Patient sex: M
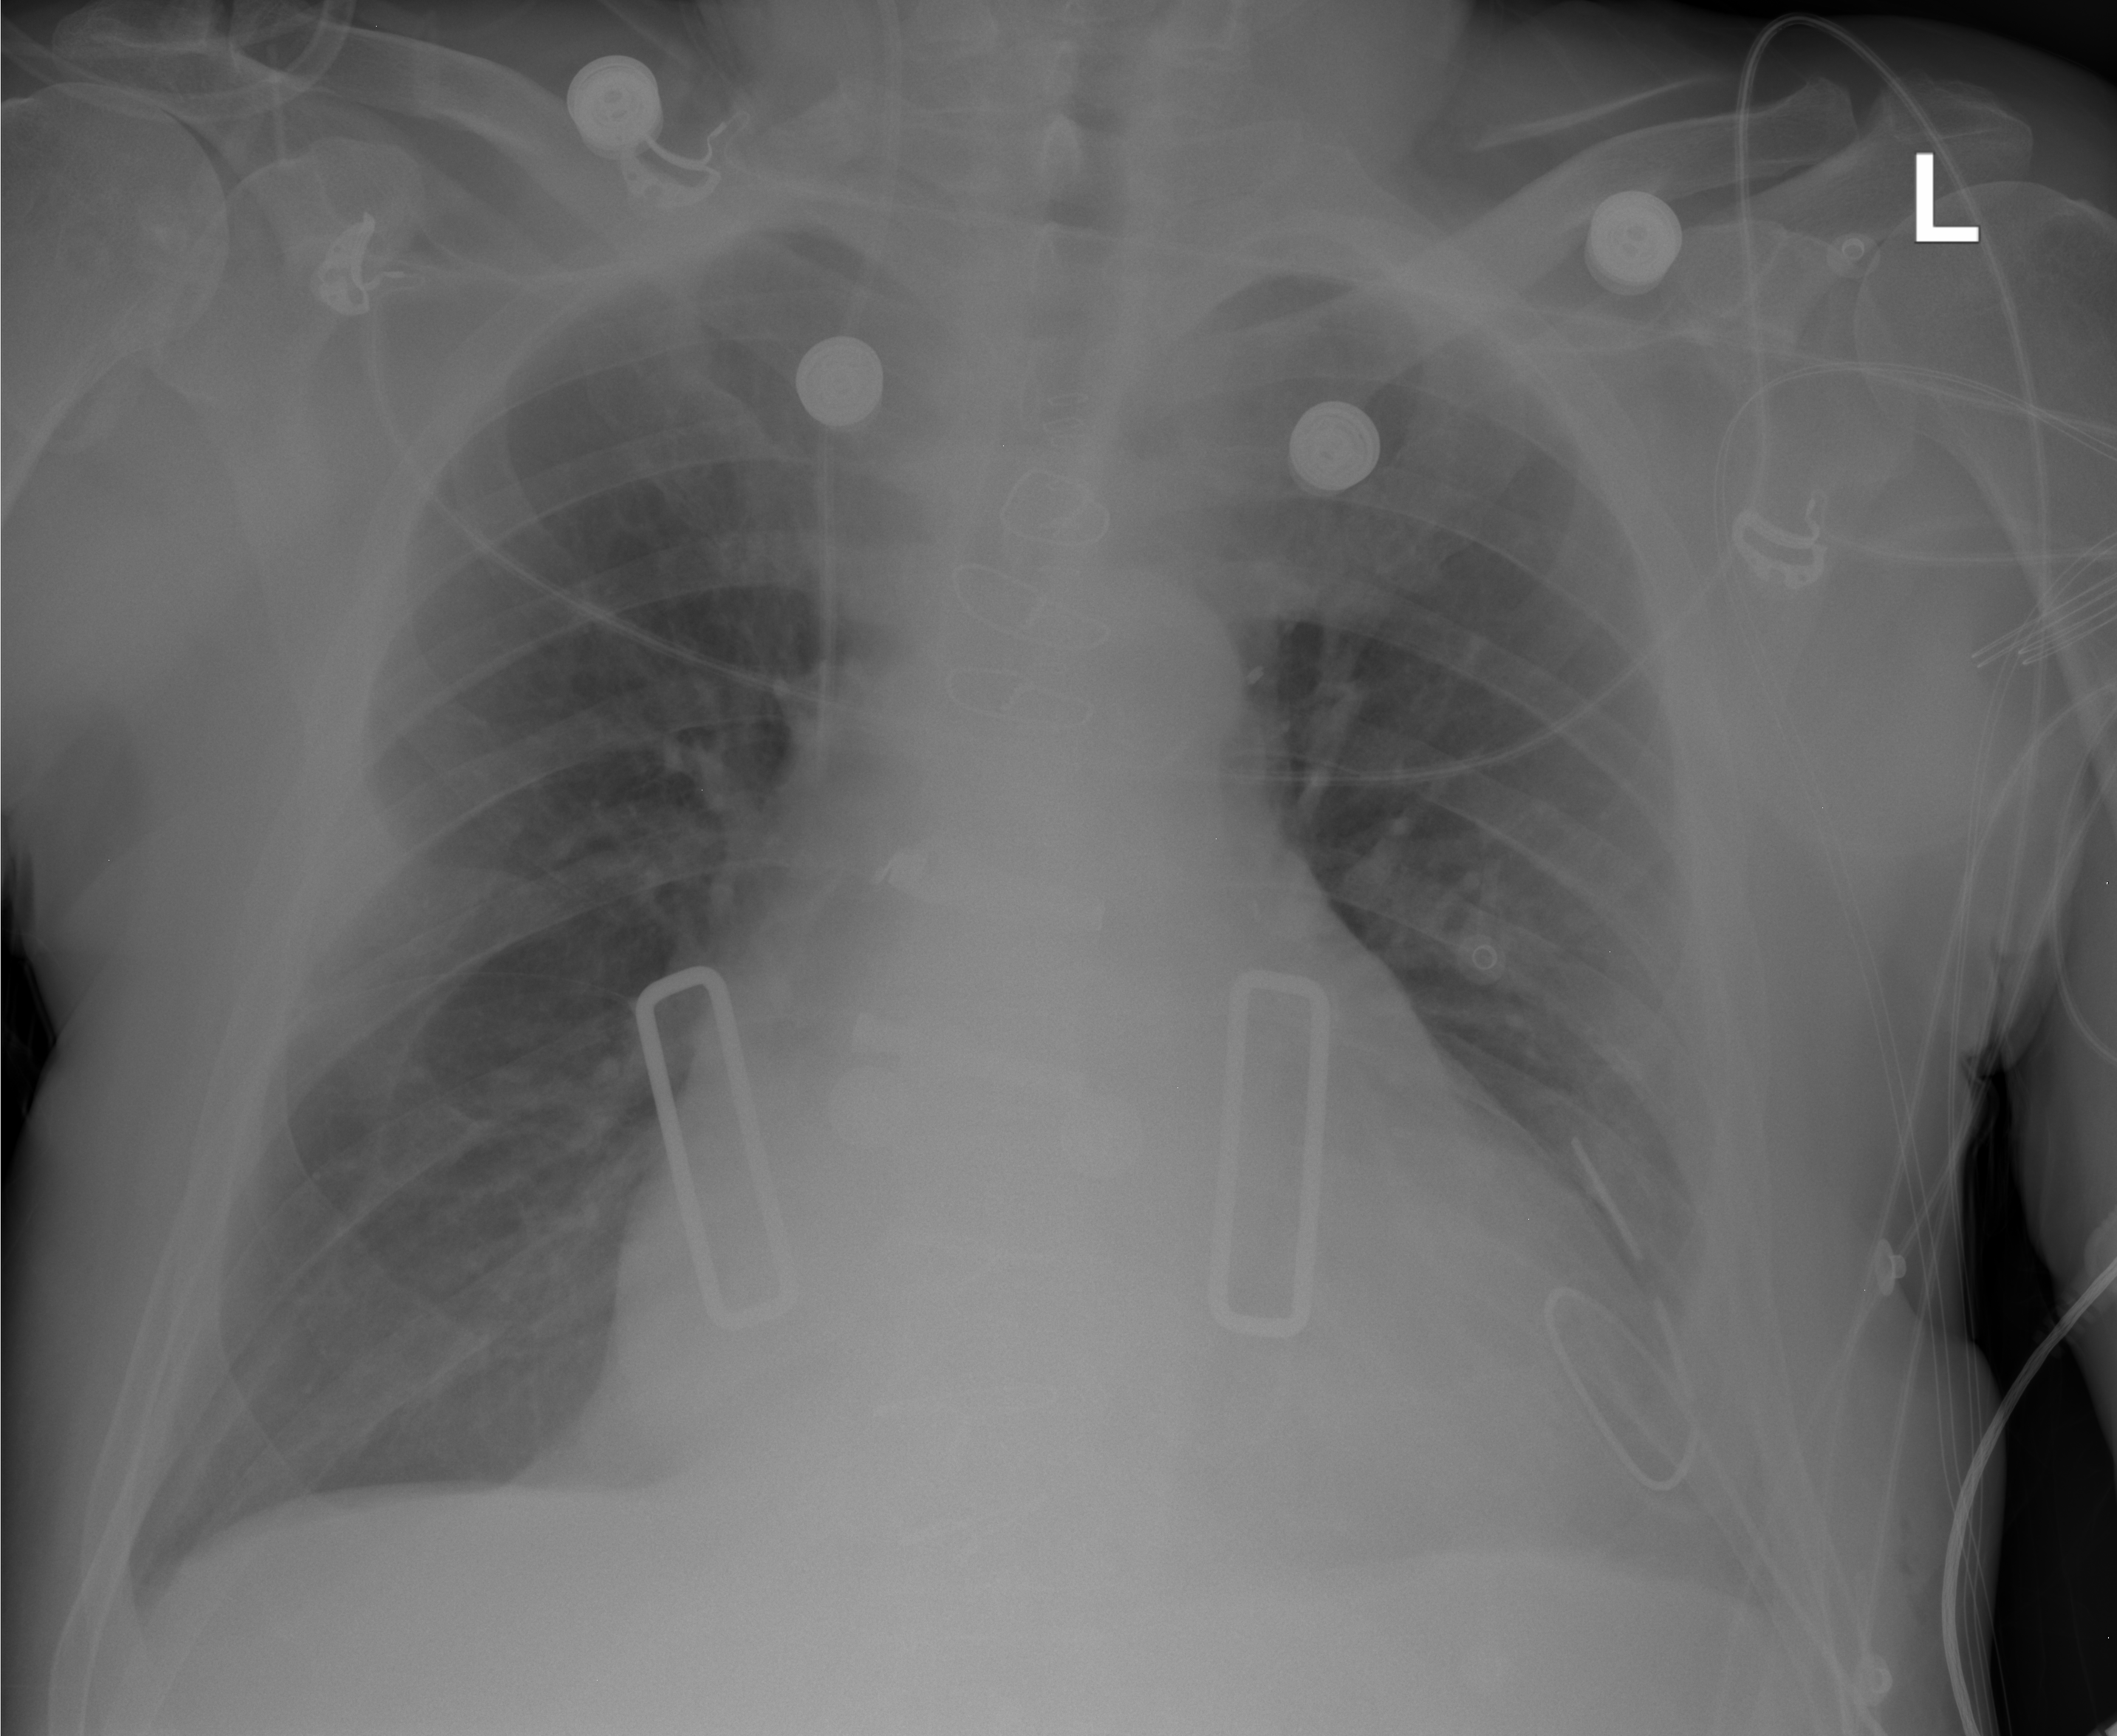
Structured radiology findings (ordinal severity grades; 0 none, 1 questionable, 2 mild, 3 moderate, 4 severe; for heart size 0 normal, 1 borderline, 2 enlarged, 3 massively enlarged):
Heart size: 2
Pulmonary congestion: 0
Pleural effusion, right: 0
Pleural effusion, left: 1
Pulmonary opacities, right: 0
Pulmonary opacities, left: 0
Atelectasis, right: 0
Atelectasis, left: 0